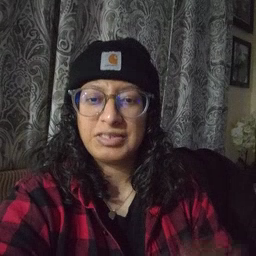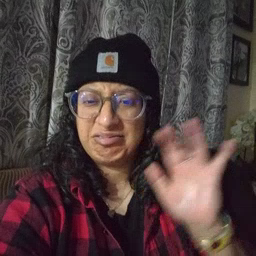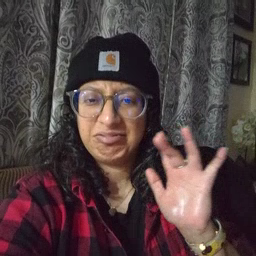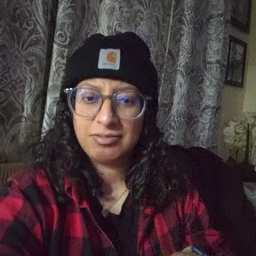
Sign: yucky